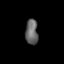
Tissue: skin
Cell type: Others
Senescence score: 0.6777
Nuclear area (px): 310
Mean DAPI intensity: 101.91